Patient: sex M, age 52
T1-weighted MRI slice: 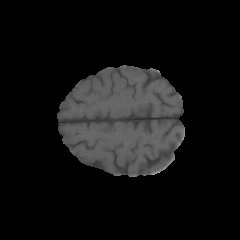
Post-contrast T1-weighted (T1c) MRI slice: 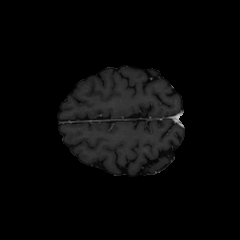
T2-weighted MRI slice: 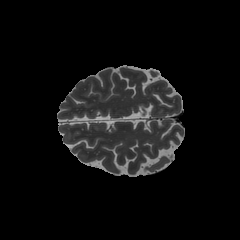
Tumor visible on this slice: no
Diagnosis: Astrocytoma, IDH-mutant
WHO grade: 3